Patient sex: M
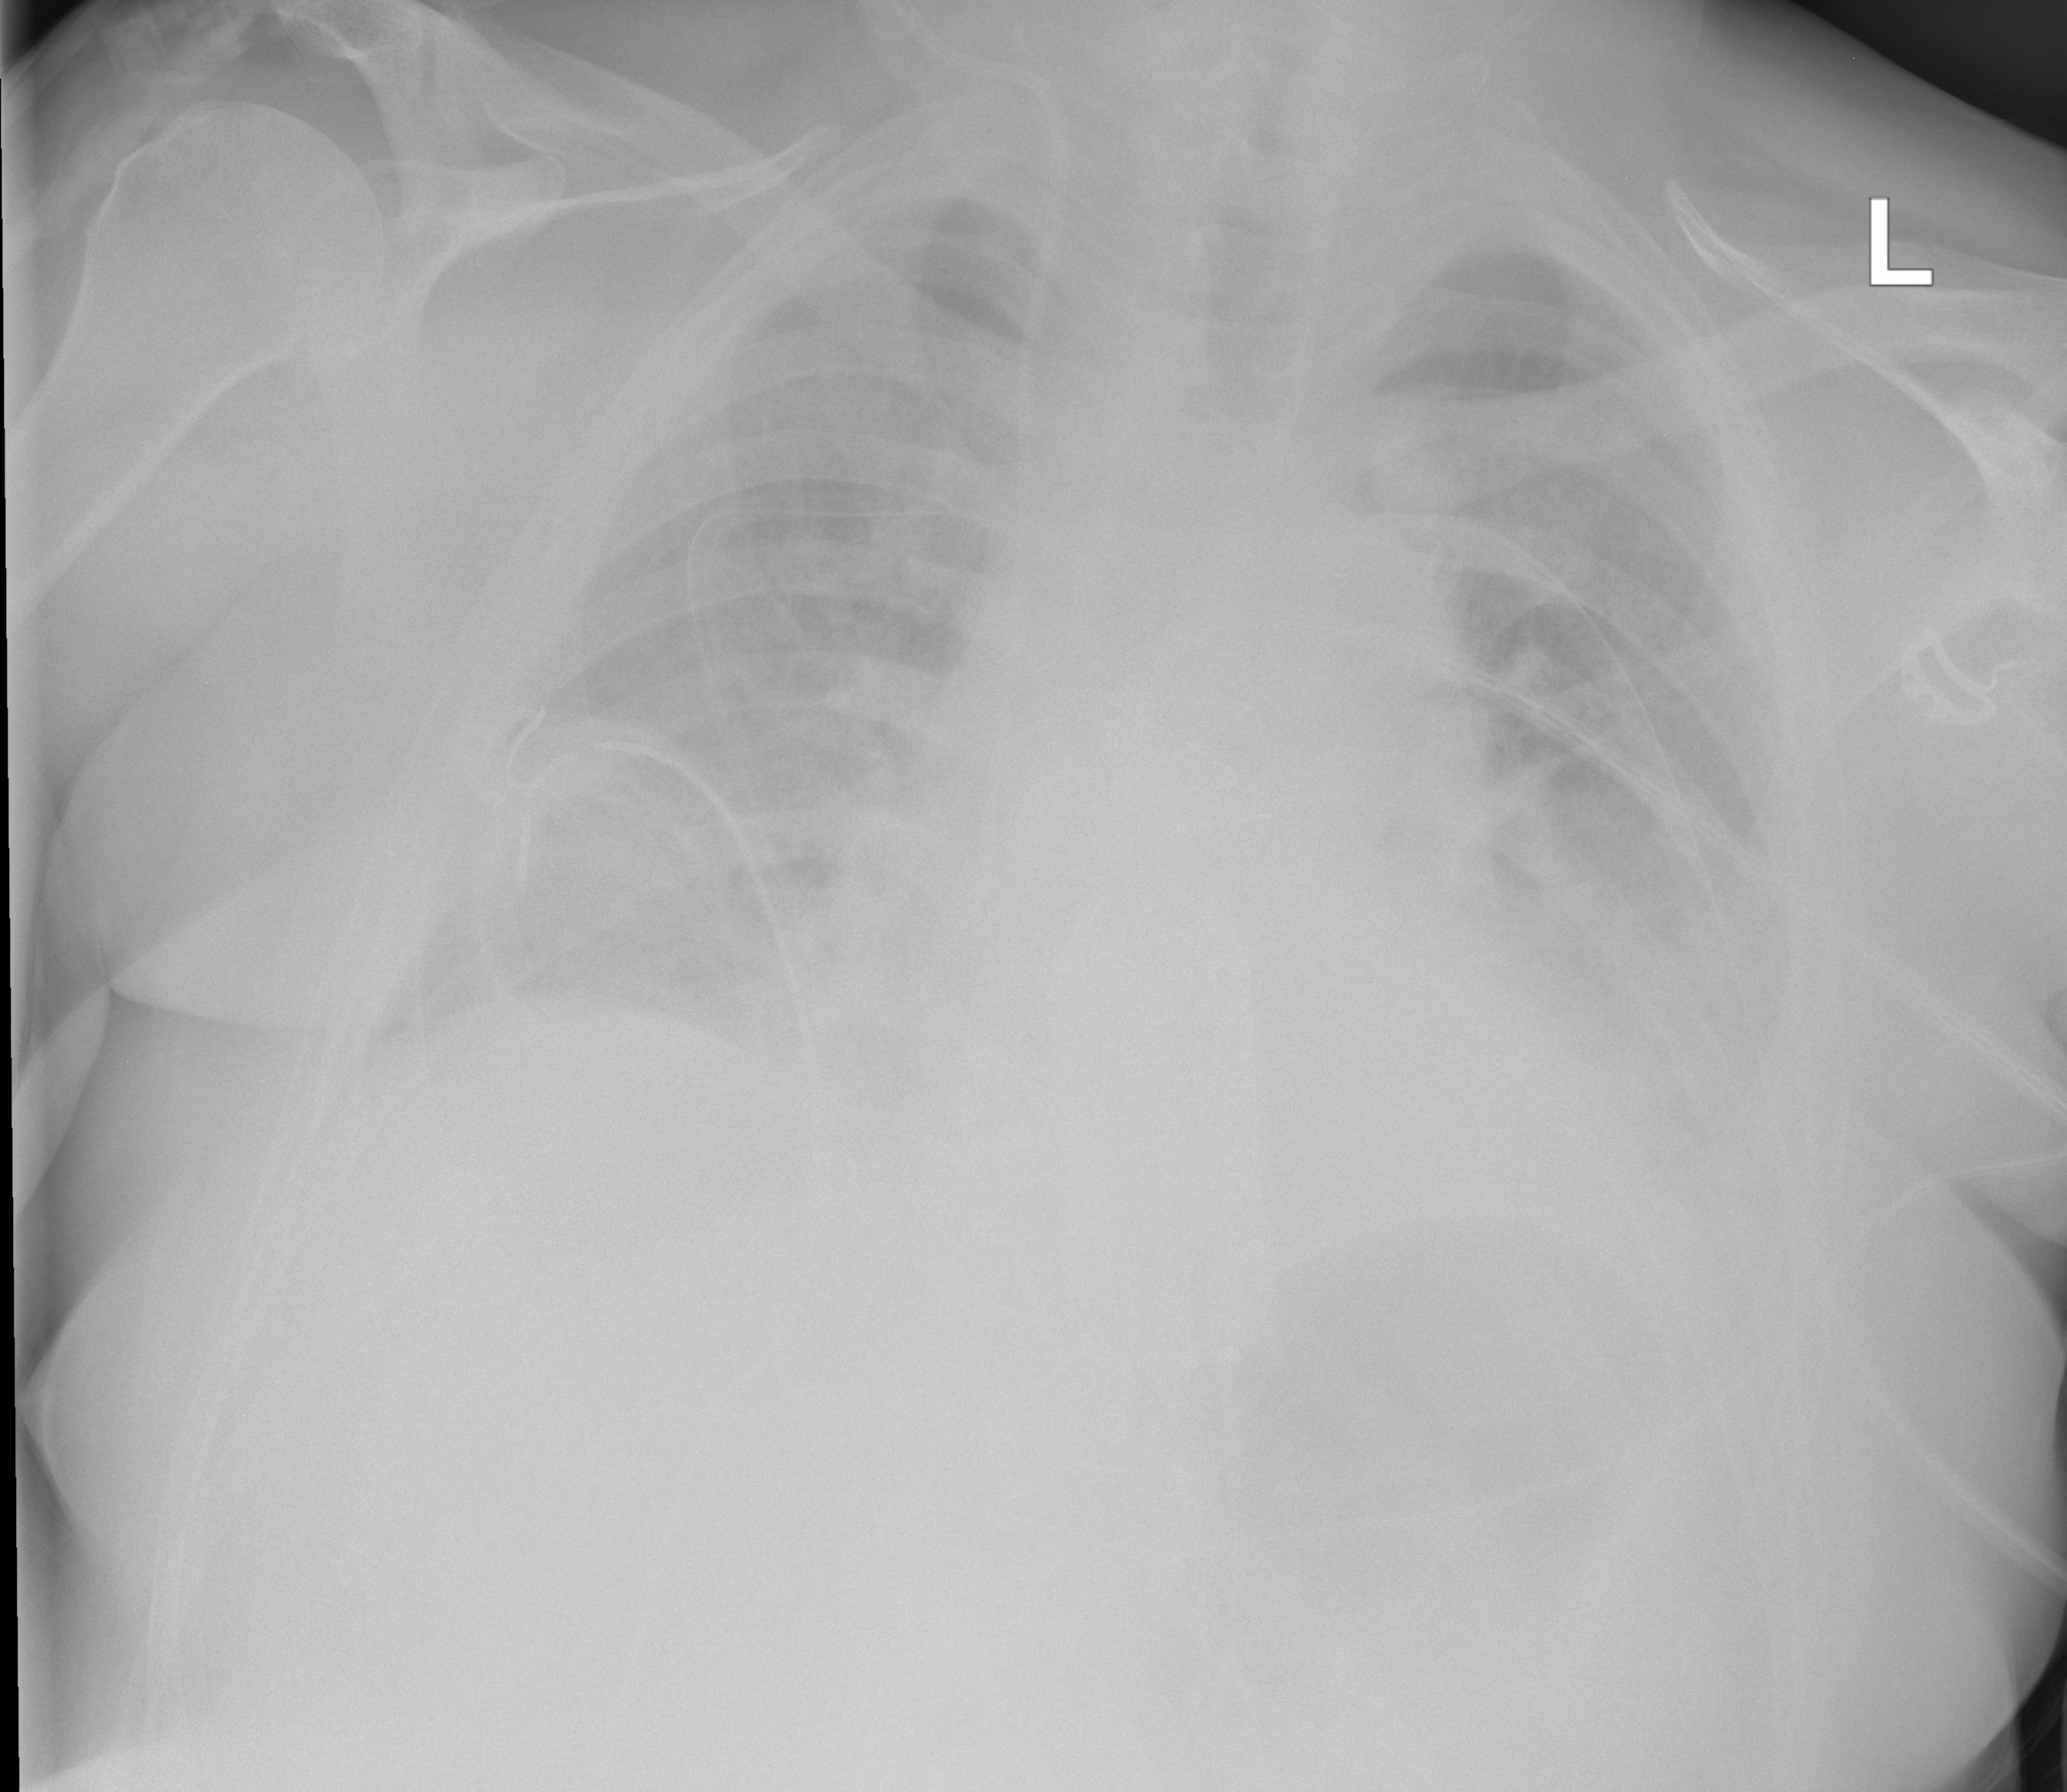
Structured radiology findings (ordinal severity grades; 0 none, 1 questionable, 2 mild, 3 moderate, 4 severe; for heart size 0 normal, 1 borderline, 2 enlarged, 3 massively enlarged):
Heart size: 1
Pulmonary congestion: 2
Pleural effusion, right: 2
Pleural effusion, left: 2
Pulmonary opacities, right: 2
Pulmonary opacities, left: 2
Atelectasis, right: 2
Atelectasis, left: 2